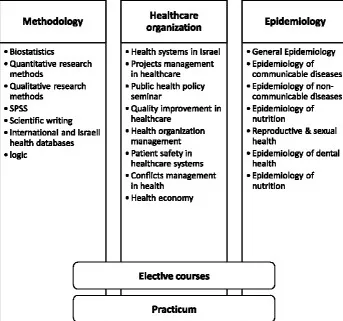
Curriculum of the public health program in the Ashkelon Academic College.
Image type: chart (chart)